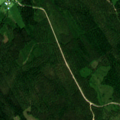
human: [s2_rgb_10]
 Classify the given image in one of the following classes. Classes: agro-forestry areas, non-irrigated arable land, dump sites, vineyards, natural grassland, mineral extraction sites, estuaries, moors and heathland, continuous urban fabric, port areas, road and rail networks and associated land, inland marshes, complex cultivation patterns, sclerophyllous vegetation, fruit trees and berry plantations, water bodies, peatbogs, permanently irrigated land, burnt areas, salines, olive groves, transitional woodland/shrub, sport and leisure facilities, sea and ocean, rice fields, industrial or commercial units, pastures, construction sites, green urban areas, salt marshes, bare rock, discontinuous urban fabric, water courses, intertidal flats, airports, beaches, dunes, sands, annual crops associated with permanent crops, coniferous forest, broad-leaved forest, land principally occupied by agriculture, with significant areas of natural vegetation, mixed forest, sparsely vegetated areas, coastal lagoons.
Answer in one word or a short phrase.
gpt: coniferous forest, mixed forest